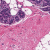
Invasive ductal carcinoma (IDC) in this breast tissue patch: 0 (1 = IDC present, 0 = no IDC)